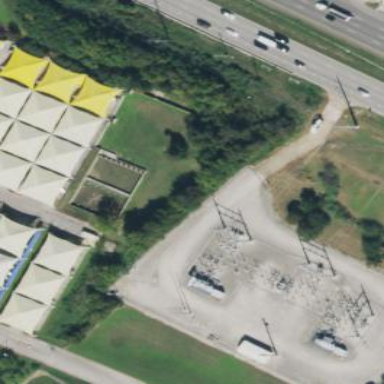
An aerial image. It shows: Distribution power substation secured by fence.